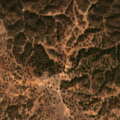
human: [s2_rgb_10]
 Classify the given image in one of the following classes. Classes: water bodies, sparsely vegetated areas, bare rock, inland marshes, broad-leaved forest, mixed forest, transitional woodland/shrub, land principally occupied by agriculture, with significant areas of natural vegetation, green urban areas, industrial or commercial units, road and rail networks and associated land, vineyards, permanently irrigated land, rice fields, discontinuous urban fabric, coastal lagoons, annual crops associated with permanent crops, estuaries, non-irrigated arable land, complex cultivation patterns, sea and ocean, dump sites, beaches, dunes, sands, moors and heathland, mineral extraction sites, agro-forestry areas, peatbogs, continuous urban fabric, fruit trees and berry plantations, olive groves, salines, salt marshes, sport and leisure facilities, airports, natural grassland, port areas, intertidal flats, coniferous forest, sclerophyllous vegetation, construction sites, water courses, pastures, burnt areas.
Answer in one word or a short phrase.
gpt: pastures, agro-forestry areas, broad-leaved forest, sclerophyllous vegetation